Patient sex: F
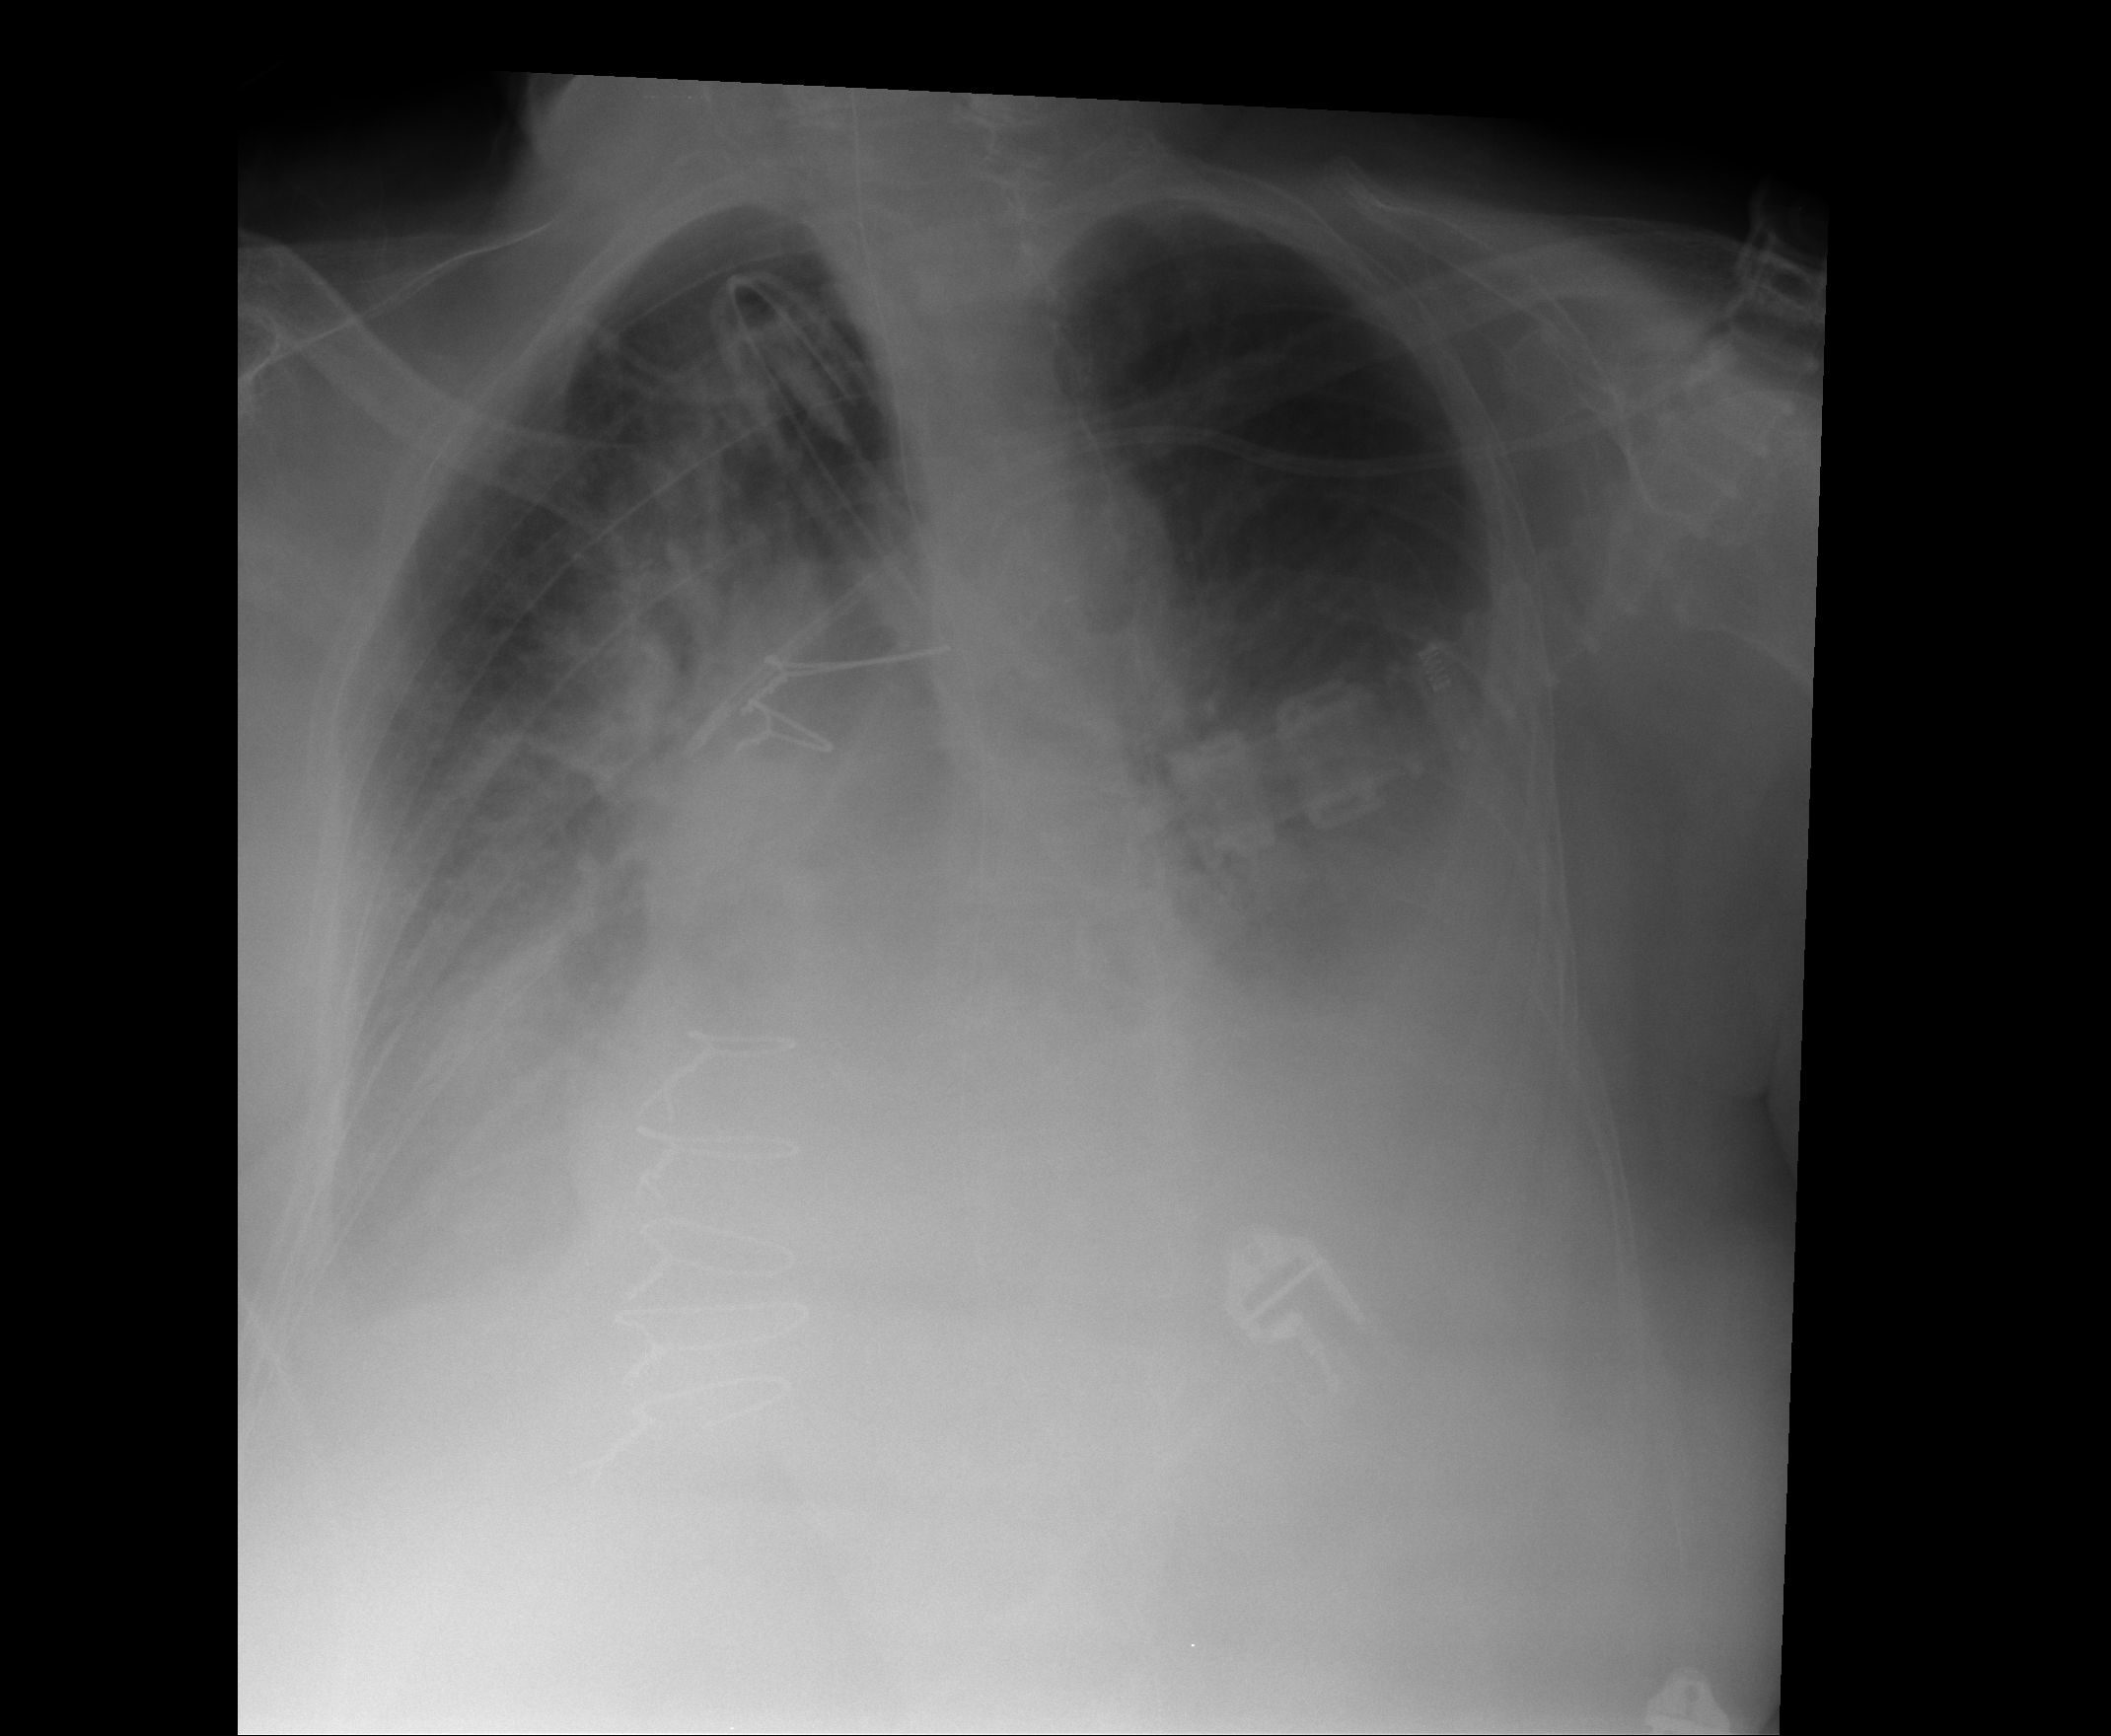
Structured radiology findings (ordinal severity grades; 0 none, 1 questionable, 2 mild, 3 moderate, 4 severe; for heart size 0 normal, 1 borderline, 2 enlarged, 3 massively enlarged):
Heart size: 0
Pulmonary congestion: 2
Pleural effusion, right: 2
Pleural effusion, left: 3
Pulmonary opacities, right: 0
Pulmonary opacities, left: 0
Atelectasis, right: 2
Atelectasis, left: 2